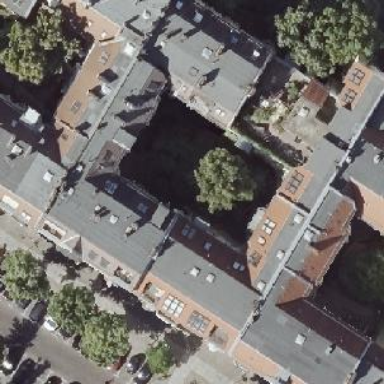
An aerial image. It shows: Residential building with gambrel roof made of red roof tiles. The building itself has grey color.